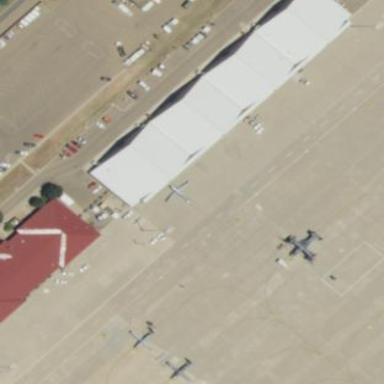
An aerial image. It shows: Hangar located at airport.